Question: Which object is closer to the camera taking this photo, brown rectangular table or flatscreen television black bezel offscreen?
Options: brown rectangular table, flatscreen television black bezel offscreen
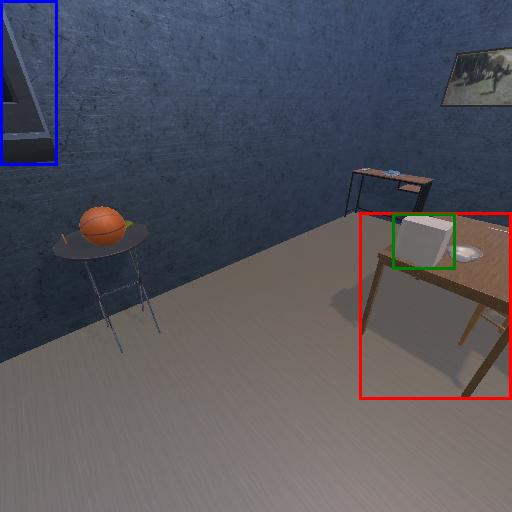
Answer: brown rectangular table